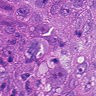
Metastatic tissue present: yes